Aerial crown-view tile of a tropical tree (Barro Colorado Island, Panama), acquired 20240611:
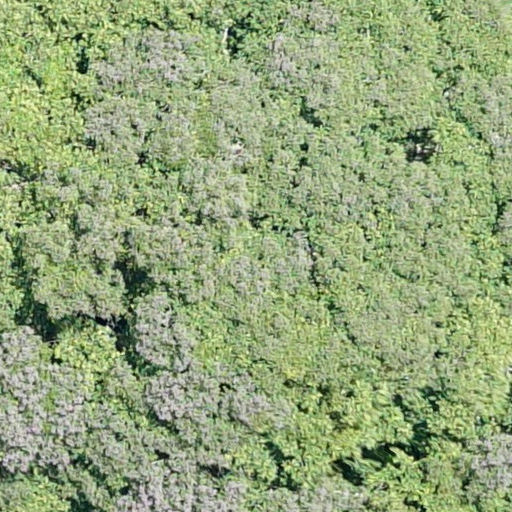
Species: Dipteryx oleifera
GBIF accepted scientific name: Dipteryx oleifera
Crown area: 730.278 m²